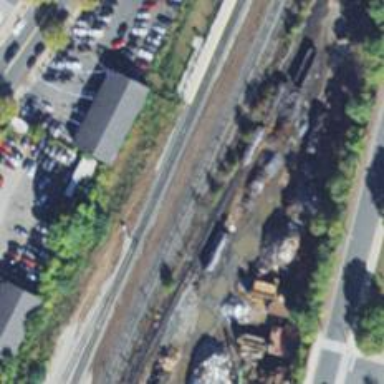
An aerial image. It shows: Railway siding for service.